Question: I use Zozo Tabs - <URL> - with Bootstrap 3.
I have several tabs in my page.
In one of my tabs, I created 2 coloumns with Bootstrap and put a img-responsive image.
However, when I put an image to the tab I realized that the width of the row enlarges.
When I switch to other tabs, which don't have images, behave same.
The problem persist even and only if I have an images inside a coloumn
This is my code
'''
<div class="row">
<div class="col-md-7">
<div class="row">
<div class="col-md-12">
Left
</div>
</div>
</div>
<div class="col-md-5">
<div class="row">
<div class="col-md-12">
<img class="img-responsive" src="http://patdollard.com/wp-content/uploads/2014/07/ap_holder_121003_wg.jpg" alt=""/>
</div>
<div class="col-md-12">
<img class="img-responsive" src="http://patdollard.com/wp-content/uploads/2014/07/ap_holder_121003_wg.jpg" alt=""/>
</div>
<div class="col-md-12">
<img class="img-responsive" src="http://patdollard.com/wp-content/uploads/2014/07/ap_holder_121003_wg.jpg" alt=""/>
</div>
</div>
</div>
</div>
'''
This is my demo
<URL>
This is my demonstration. Just look the first tab and after that other tabs.
Please focus on the first tab and when I switch to other.

Please find below more detailed video.
<URL>
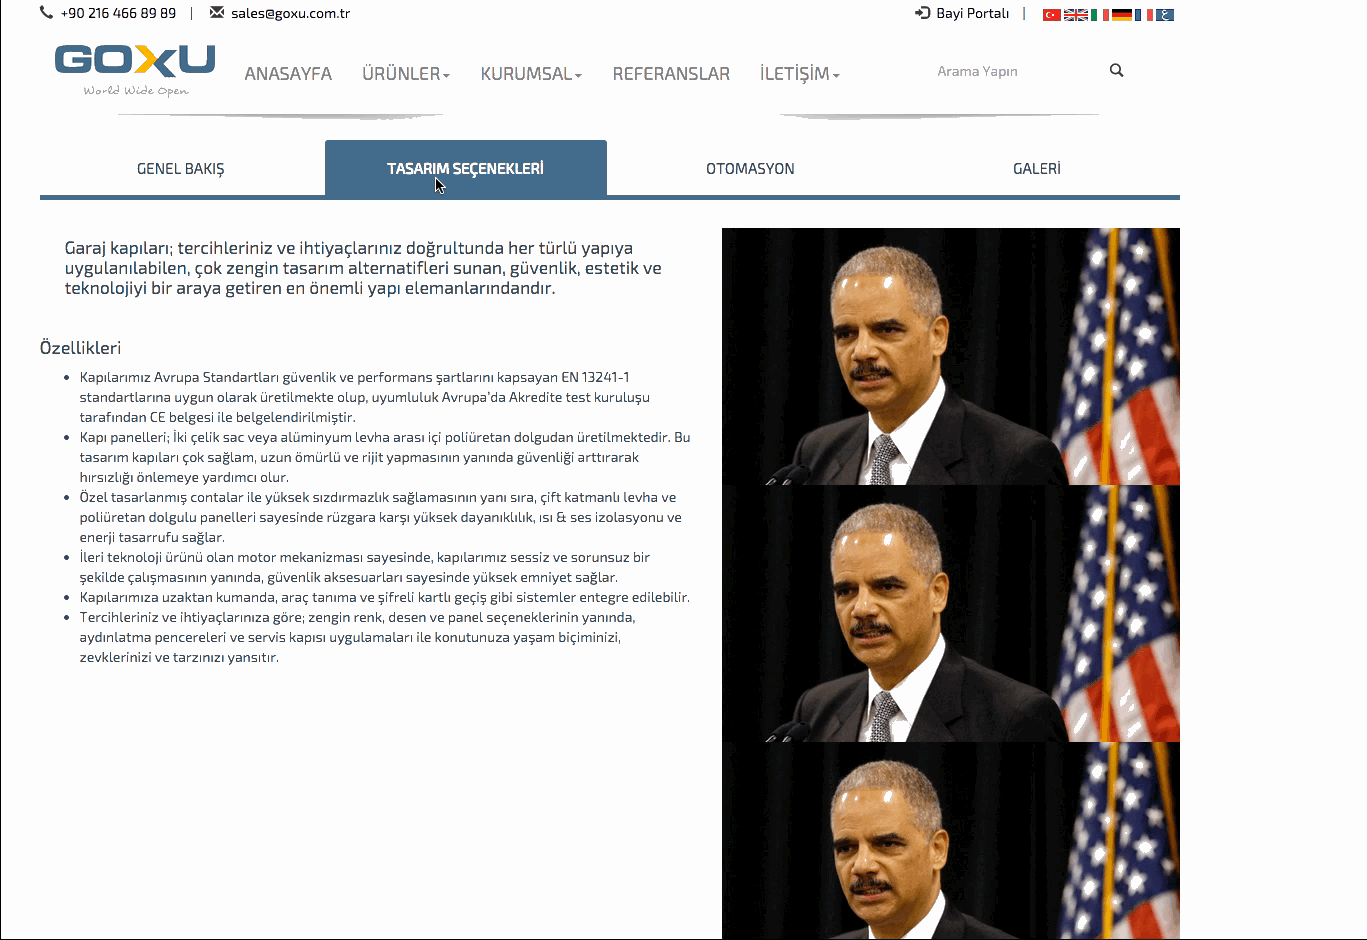
Answer: The row is not enlarging. The scroll-bar is appearing only on the first tab because the images surpass the vertical space of the window. You can show the scroll-bar on your page at all times to prevent the slight jump/twitch by adding:
'''
html {
overflow-y: scroll;
}
'''
Tested in developer-tools and confirmed it works.